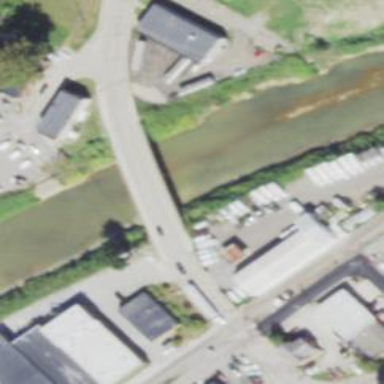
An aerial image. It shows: Bridge supported by abutments.